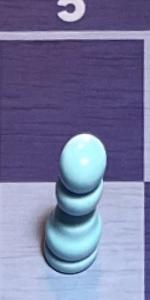
Label: Pawn_White